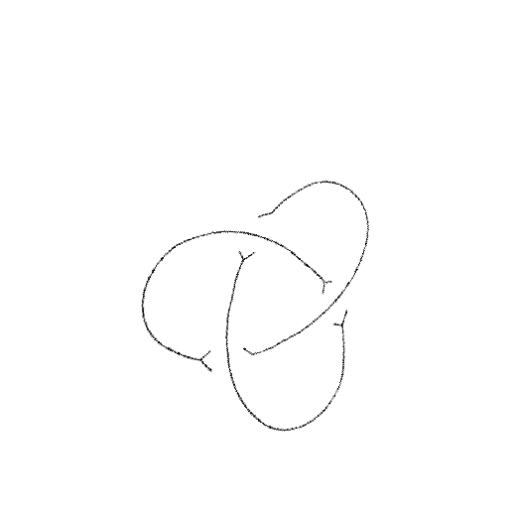
Crossing number: 3